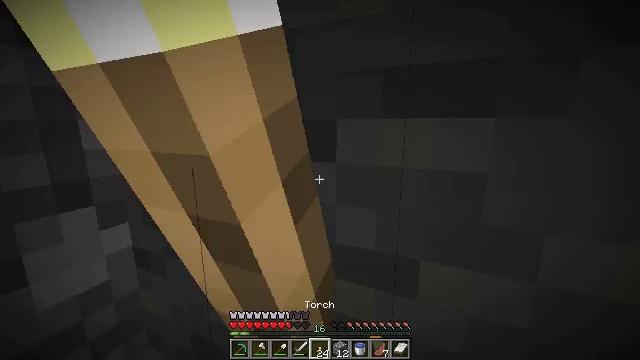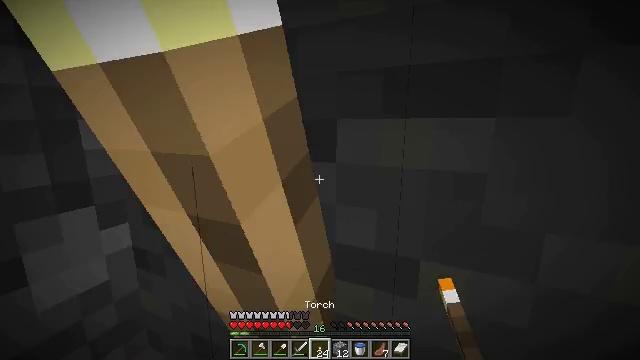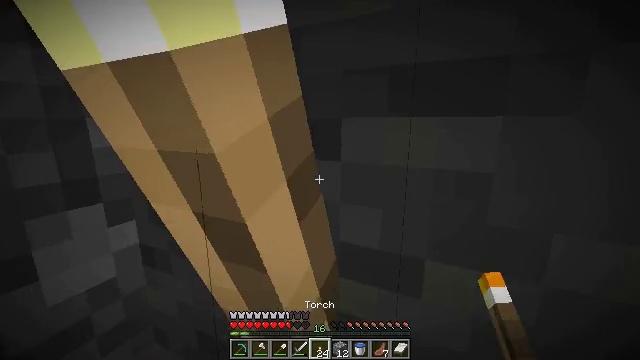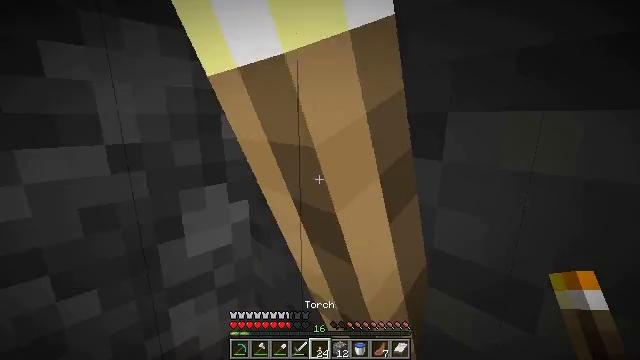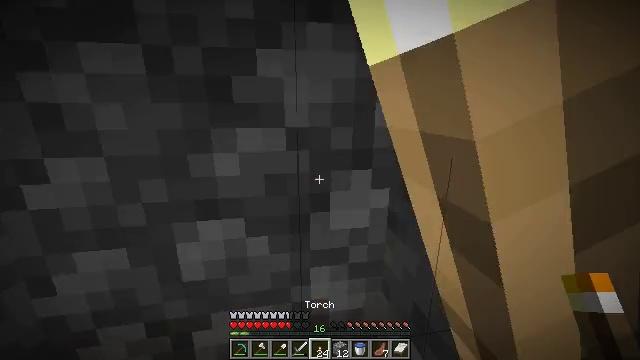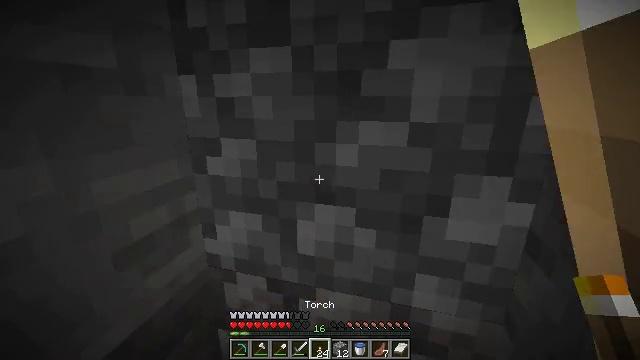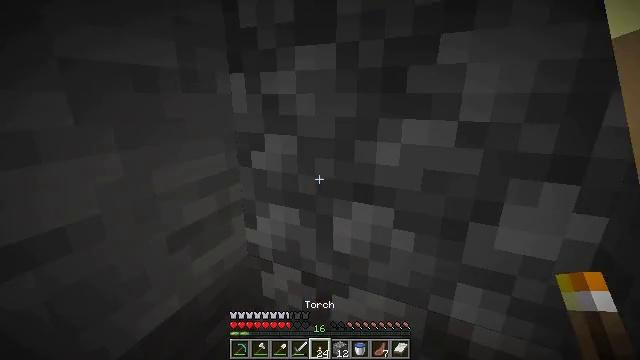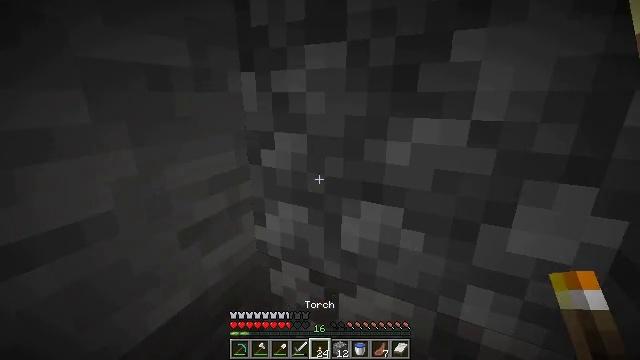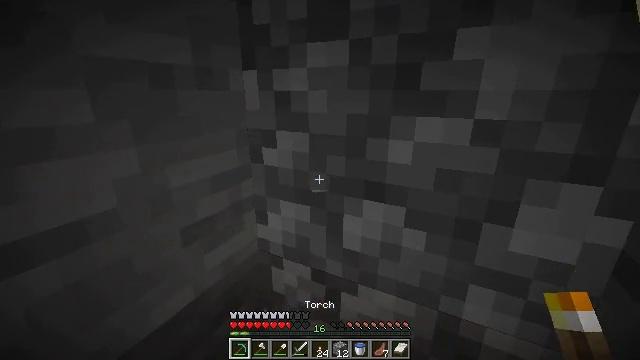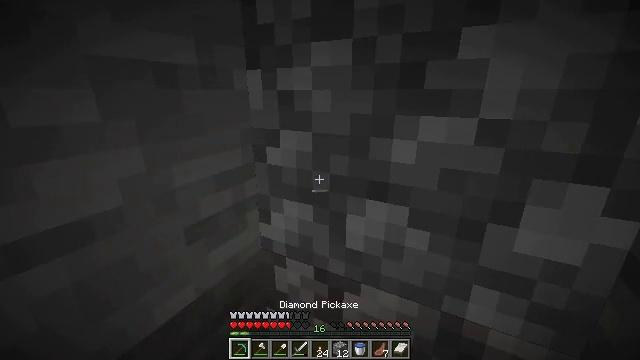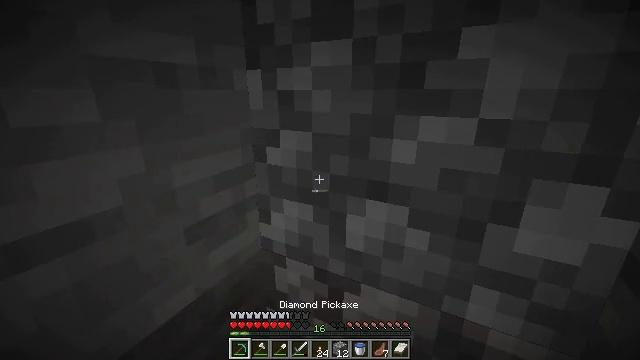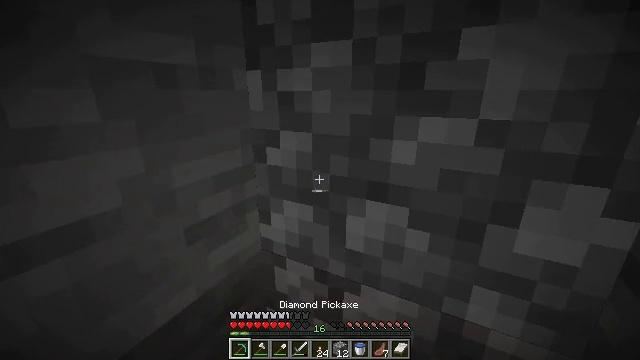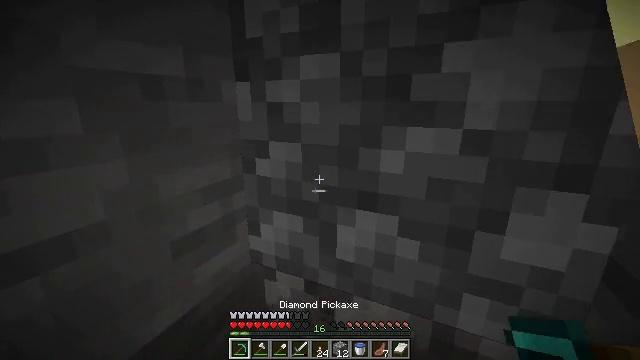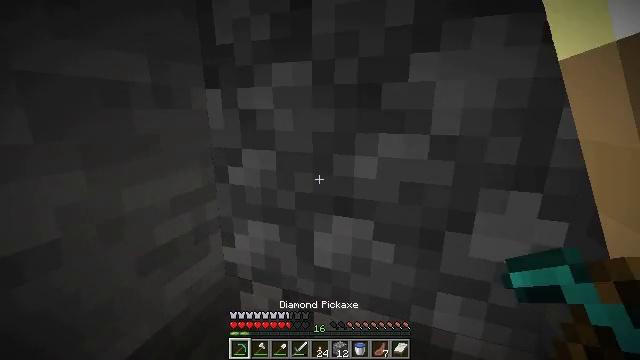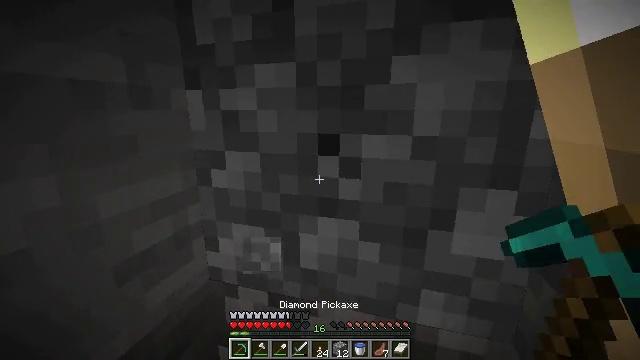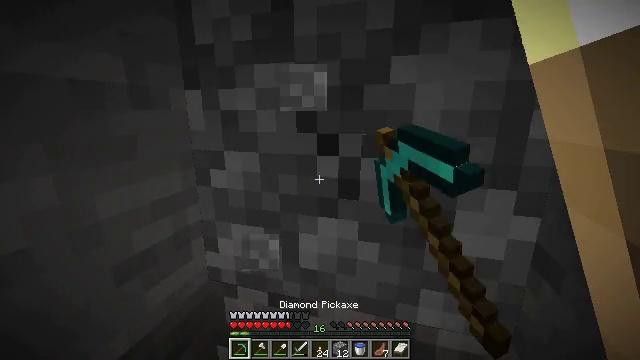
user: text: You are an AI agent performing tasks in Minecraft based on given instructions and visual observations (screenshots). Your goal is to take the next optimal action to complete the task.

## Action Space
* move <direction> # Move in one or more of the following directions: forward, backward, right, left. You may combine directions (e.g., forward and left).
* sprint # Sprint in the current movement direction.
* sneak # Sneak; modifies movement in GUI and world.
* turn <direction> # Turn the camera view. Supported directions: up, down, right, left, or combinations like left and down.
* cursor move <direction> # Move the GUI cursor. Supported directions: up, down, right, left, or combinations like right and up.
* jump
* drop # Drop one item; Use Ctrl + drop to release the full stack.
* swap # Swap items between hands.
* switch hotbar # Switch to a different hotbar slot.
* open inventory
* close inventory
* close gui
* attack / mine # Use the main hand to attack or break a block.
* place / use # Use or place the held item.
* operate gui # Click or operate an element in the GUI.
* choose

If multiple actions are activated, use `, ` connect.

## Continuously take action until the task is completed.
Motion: motion action
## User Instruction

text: Mine cobblestone to craft tools and furnaces.
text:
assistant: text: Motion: no_op
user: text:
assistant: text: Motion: turn left
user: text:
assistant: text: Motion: turn left and down
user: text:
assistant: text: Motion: turn left and down
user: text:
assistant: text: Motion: turn left and down
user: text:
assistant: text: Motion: turn left
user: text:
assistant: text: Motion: turn left
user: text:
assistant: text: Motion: switch to hotbar 1
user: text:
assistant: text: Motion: switch to hotbar 1
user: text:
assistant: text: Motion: switch to hotbar 1
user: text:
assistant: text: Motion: no_op
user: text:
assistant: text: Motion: turn right and up
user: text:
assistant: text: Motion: turn right and up
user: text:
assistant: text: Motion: turn right, attack / mine
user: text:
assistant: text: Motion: attack / mine
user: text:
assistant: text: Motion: attack / mine
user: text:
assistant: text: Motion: attack / mine
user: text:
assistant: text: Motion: turn down, attack / mine
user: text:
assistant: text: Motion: attack / mine
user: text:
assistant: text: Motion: attack / mine
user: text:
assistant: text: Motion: attack / mine
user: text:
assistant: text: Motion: attack / mine
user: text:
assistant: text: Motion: attack / mine
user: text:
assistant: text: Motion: turn down, attack / mine
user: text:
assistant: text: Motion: turn down, attack / mine
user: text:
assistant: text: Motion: turn down, attack / mine
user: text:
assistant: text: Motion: turn down, attack / mine
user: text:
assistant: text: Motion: turn down, attack / mine
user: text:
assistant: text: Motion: attack / mine
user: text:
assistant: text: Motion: attack / mine